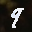
Label: 9